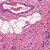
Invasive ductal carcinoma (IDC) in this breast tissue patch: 0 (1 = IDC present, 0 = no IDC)